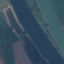
Label: River